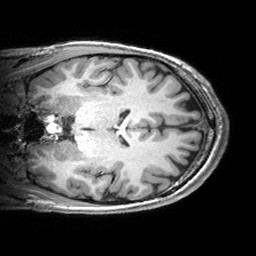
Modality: T1w
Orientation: coronal
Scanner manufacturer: siemens
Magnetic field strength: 3 T
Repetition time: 2.53 s
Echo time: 0.00299 s